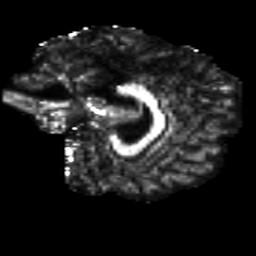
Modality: FA
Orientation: sagittal
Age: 19
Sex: male
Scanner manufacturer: siemens
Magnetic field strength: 3 T
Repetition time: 8.8 s
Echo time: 0.085 s